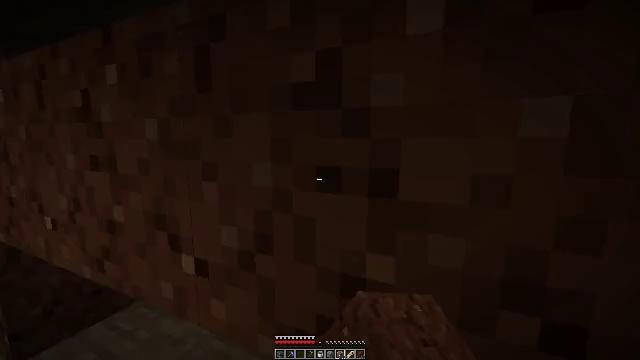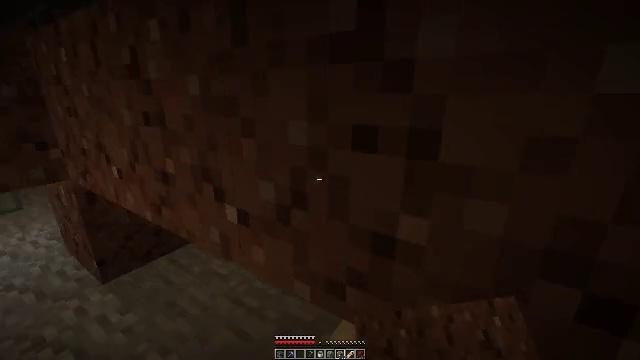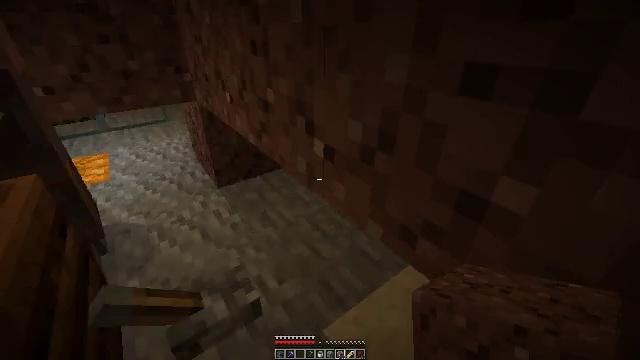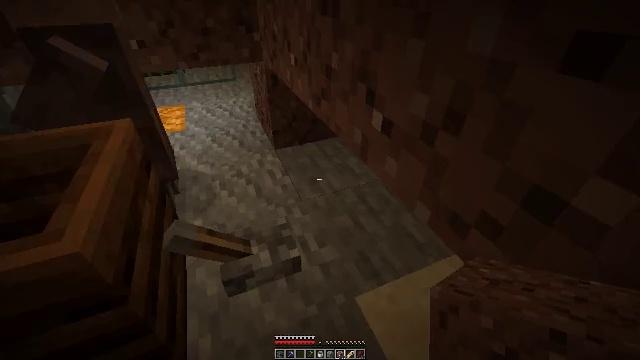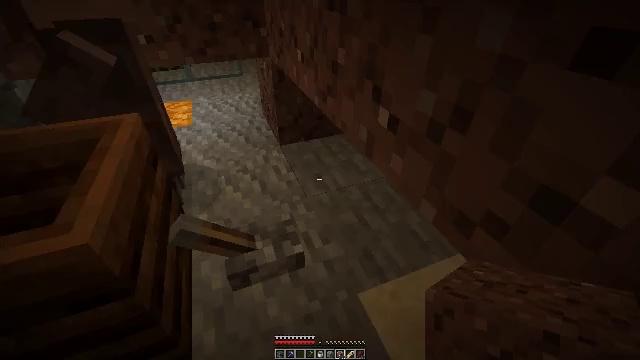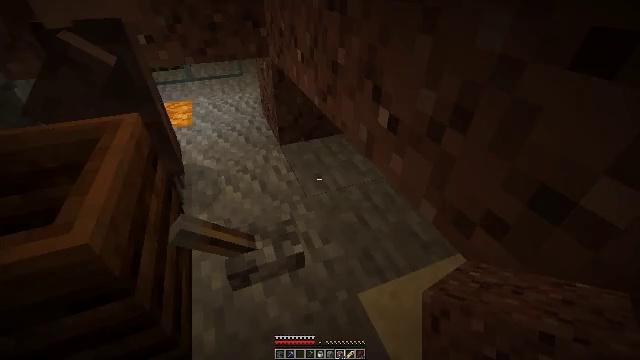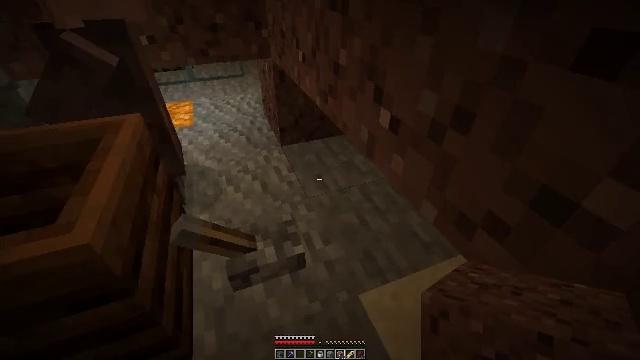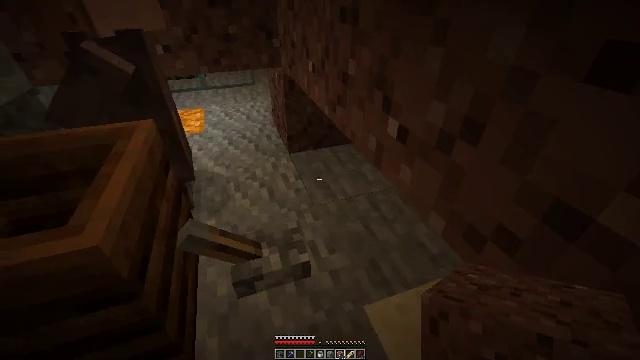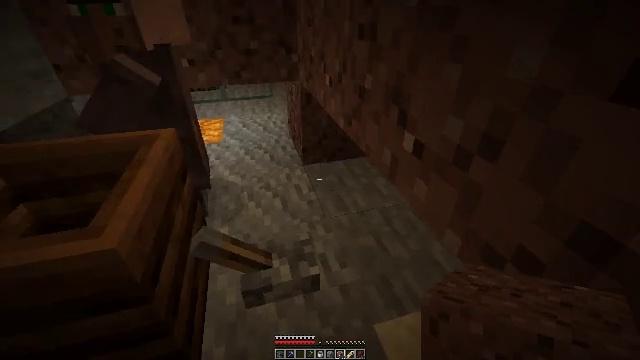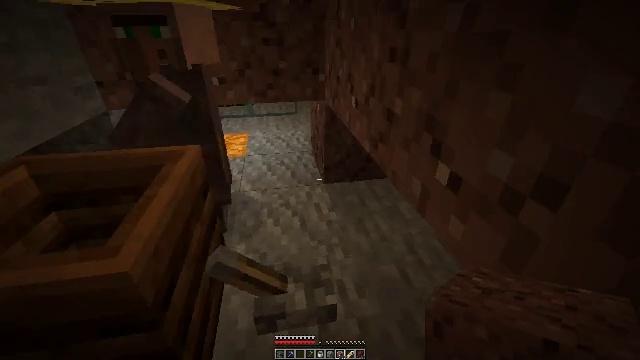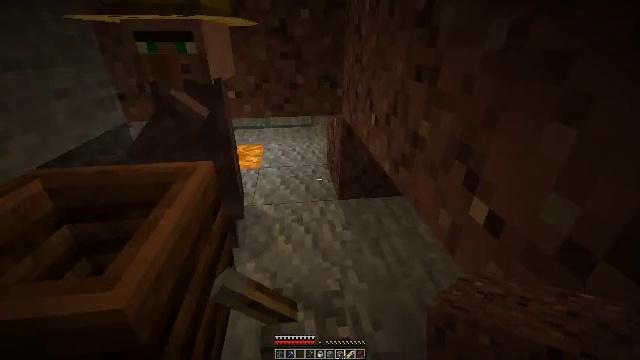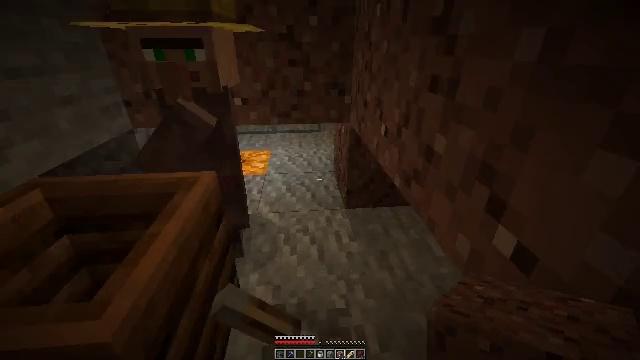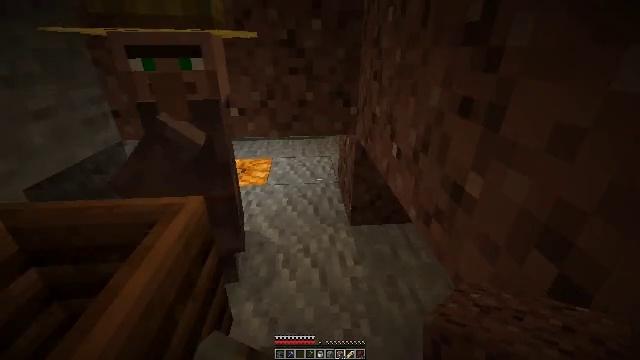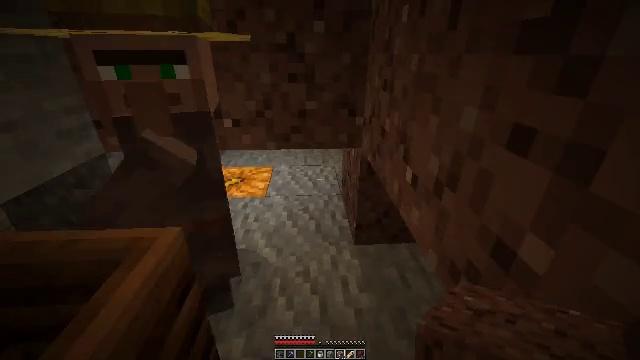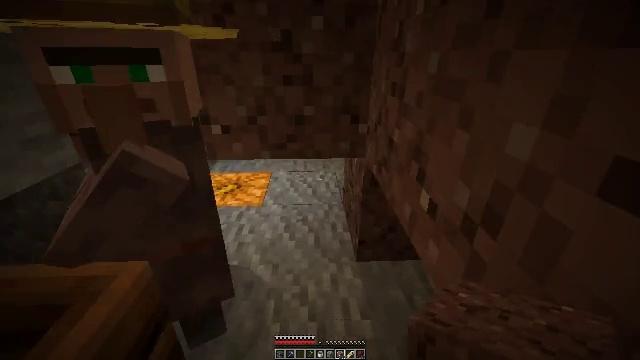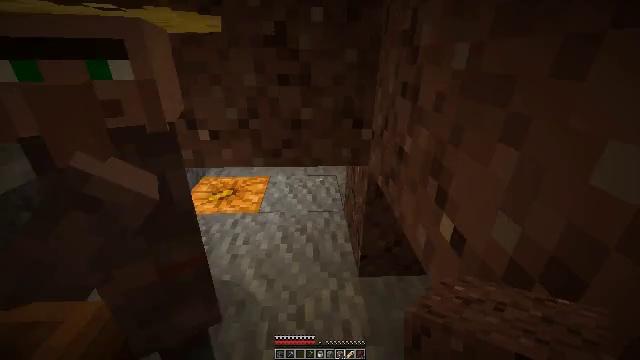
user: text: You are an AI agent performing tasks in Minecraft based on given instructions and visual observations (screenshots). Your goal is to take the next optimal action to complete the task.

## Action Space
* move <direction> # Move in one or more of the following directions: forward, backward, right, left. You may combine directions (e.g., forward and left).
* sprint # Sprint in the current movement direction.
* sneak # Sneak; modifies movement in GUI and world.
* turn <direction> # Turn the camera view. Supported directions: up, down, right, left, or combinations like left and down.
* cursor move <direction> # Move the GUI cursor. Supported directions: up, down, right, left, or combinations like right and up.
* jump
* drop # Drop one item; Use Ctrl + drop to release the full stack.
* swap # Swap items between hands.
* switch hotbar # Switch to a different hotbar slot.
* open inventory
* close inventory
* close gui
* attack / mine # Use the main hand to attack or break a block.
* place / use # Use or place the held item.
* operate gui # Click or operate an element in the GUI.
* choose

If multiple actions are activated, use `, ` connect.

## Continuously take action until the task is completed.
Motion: motion action
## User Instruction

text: Break the composter to recycle it.
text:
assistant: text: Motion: turn left and down
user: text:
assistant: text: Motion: turn left and down
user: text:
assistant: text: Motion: turn left and down
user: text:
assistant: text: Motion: turn left
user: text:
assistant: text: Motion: no_op
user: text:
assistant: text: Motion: no_op
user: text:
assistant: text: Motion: turn left and up
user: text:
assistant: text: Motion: turn left and up
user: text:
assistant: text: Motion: move forward, turn left and up
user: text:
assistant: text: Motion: move forward, turn left and up
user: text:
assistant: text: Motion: move forward, turn left
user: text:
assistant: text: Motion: move forward, turn left
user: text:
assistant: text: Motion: move forward, turn left
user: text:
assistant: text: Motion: move forward
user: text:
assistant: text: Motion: move forward
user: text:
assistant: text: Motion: move forward
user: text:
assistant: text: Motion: move forward, turn left and down
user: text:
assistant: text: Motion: move forward, turn left and down
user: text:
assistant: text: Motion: move forward, turn left and down
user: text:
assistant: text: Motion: move forward, turn left and down
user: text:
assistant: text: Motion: move forward, turn left and down
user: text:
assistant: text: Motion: move forward, turn left
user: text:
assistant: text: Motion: move forward, turn left
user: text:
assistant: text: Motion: move forward, turn left and down
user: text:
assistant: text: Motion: move forward, turn left and down
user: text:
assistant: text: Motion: move forward, turn left and down
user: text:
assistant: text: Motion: move forward, turn left and down
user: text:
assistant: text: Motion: move forward, turn left and down
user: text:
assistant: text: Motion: move forward, turn left
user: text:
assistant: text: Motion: move forward, turn left